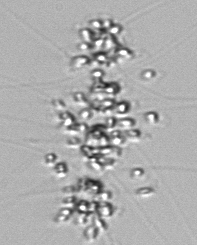
Label: Chaetoceros_didymus_TAG_external_flagellate